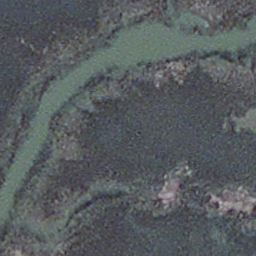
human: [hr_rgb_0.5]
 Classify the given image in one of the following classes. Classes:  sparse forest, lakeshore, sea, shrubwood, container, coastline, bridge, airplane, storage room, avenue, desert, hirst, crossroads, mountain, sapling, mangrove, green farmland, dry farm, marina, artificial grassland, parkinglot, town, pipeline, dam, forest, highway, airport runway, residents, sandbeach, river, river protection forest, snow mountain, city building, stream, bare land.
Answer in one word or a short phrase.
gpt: stream